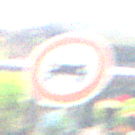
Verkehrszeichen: VerbotKraftwagen
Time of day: MorningAfternoon
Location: Outdoor (Urban)
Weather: Overcast
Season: NotSpecified
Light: Natural